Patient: sex M, age 36
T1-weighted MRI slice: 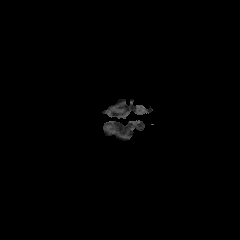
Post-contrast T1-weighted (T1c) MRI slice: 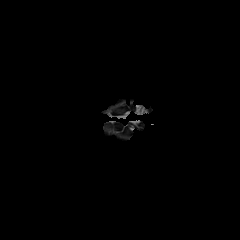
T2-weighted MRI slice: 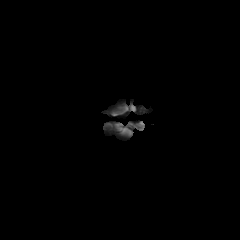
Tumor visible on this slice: no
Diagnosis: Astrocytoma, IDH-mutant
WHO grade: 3